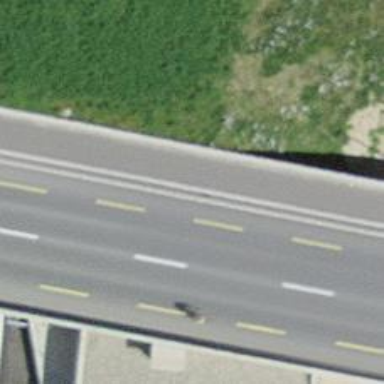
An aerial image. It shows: Secondary road bridge with asphalt surface. It also features cycling lane.